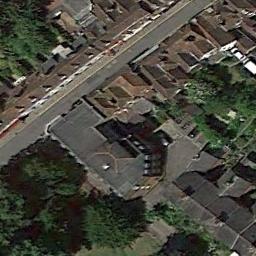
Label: church